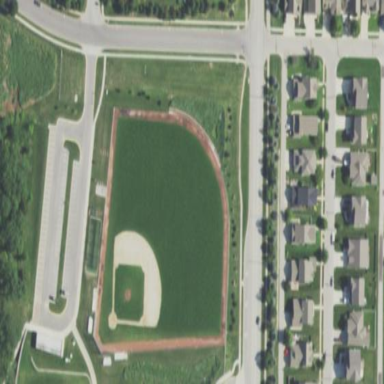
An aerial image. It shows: Grass baseball pitch for leisure and sport.